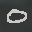
Label: 0